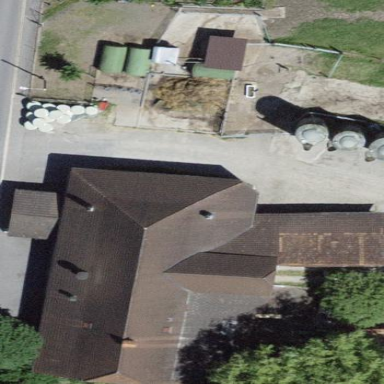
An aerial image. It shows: Farm building.